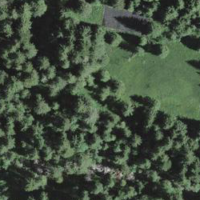
EUNIS habitat code: 43
Species observed at this site:
Lasiocampa quercus
Regulus regulus